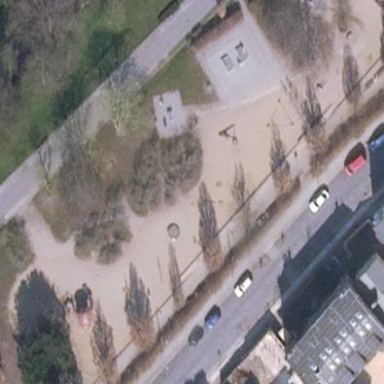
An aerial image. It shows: Playground area for leisure activities on the land.